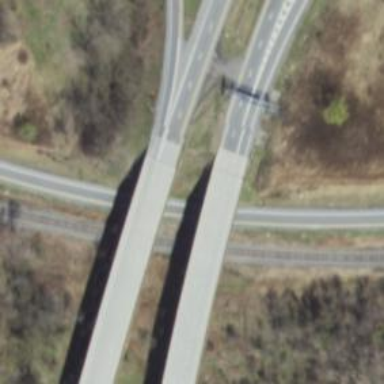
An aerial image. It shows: Trunk highway with expressway features.